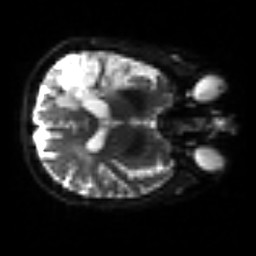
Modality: sbref
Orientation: axial
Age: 72
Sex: male
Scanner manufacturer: siemens
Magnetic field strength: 3 T
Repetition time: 3.2 s
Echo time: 0.081 s